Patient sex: M
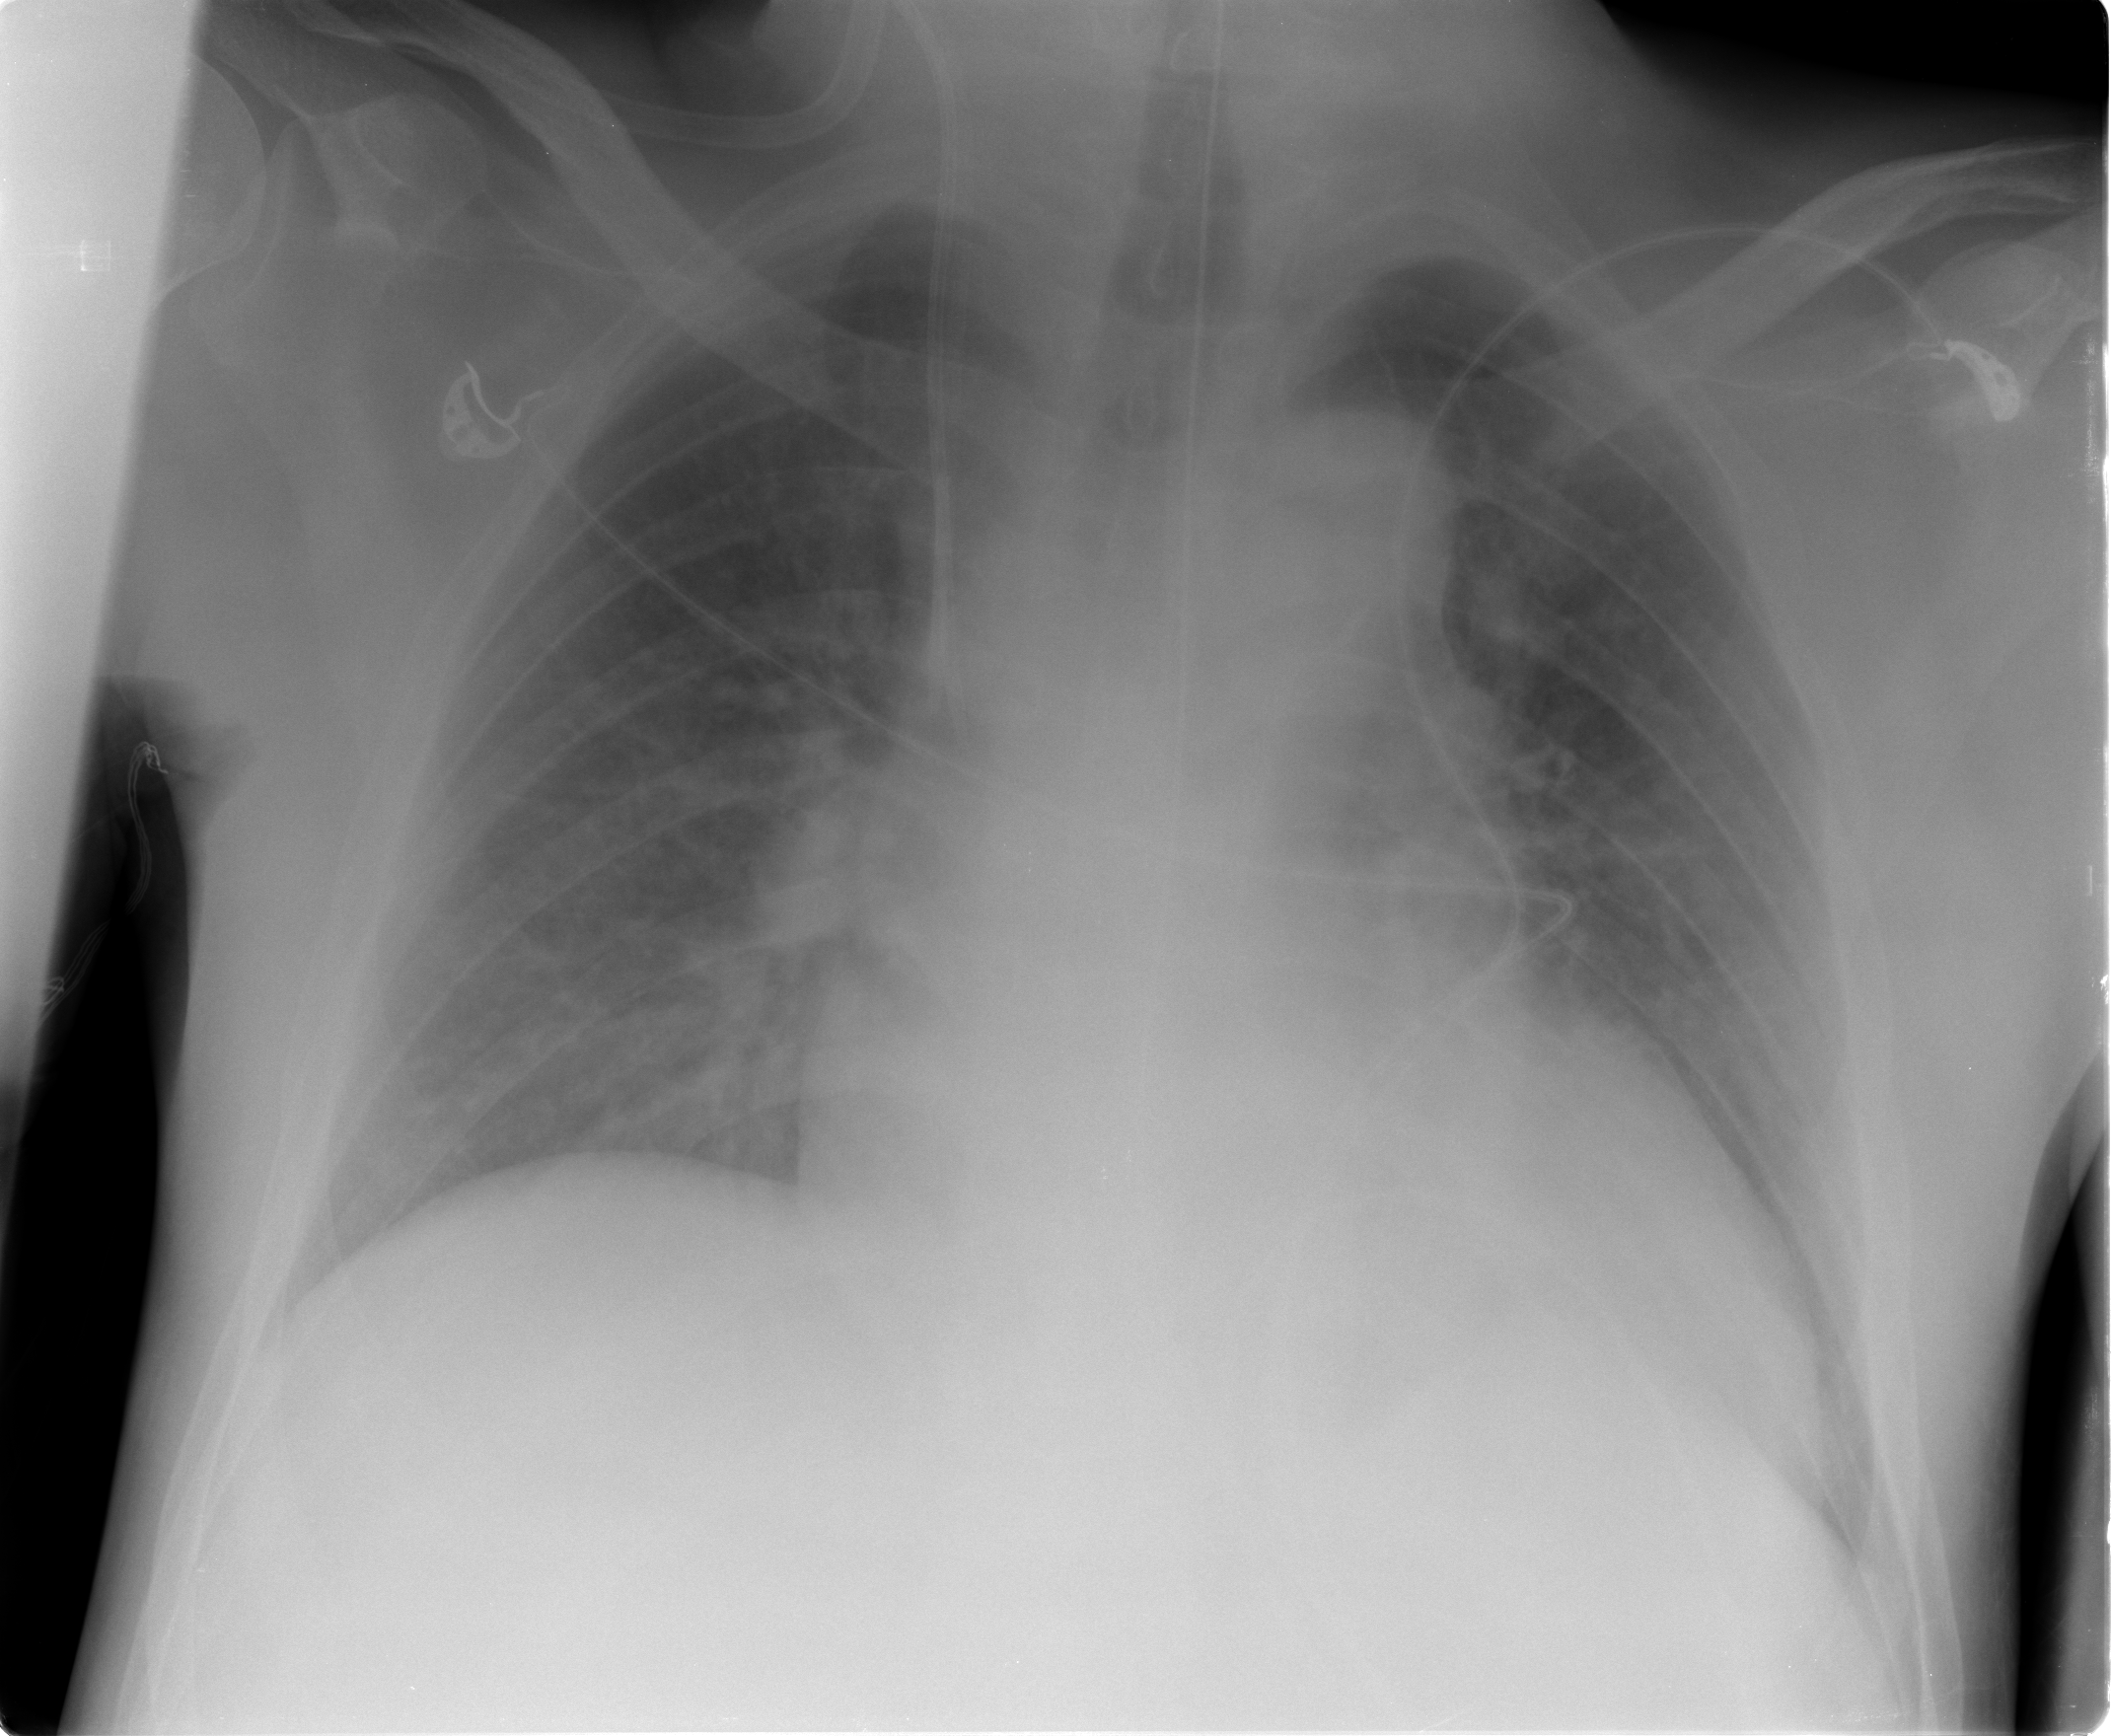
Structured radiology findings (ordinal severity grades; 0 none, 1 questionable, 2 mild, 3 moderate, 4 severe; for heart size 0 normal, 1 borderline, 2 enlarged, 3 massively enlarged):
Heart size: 2
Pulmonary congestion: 2
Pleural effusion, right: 0
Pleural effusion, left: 0
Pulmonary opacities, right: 1
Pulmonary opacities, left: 1
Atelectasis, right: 0
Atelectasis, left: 0